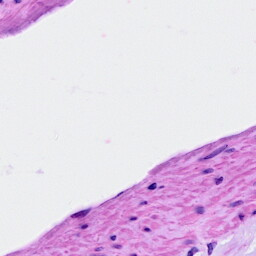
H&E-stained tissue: Ovarian